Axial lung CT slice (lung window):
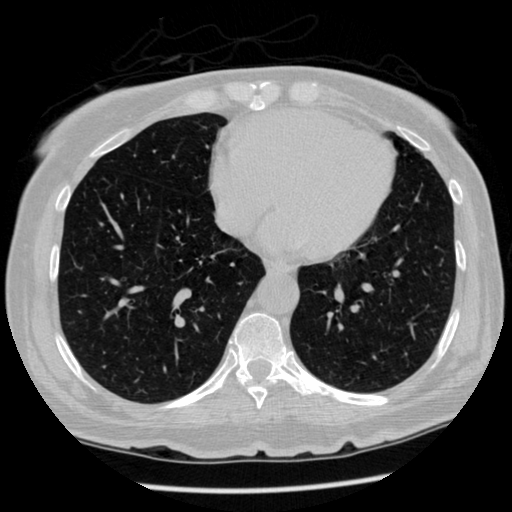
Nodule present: no